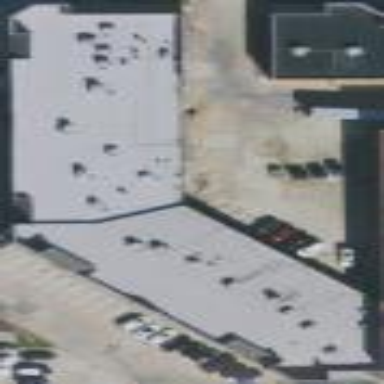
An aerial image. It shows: Flat-roofed retail building.